Question: I have created a GCM Intent service and the device is getting registered successfully. I also receive the REGISTRATION Intent, but the OnMessage or OnRegistered methods are not getting called.
Below the log i see.
'''
07-23 06:24:23.542: V/GCMBroadcastReceiver(1168): onReceive: com.google.android.c2dm.intent.REGISTRATION
07-23 06:24:23.542: V/GCMBroadcastReceiver(1168): GCM IntentService class: com.app.demo.myApp.GCMIntentService
07-23 06:24:23.581: V/GCMBaseIntentService(1168): Acquiring wakelock
'''
Below is the code for OnMessage.
Could someone pls help me as to why the OnRegistered or OnMessage is not getting called.
'''
public class GCMIntentService extends GCMBaseIntentService {
@Override
protected void onMessage(Context arg0, Intent arg1) {
// TODO Auto-generated method stub
Toast.makeText(getApplicationContext(), "registered", Toast.LENGTH_LONG).show();
String device_id = GCMRegistrar.getRegistrationId(this);
GSLogger.Log("mess_received", device_id);
}
@Override
protected void onRegistered(Context context, String arg1) {
Toast.makeText(context, "registered", Toast.LENGTH_LONG).show();
String device_id = GCMRegistrar.getRegistrationId(this);
GSLogger.Log("registered", device_id);
}
}
'''
Manifest Code:
'''
<uses-sdk android:minSdkVersion="7" android:targetSdkVersion="8" />
<uses-permission android:name="android.permission.INTERNET" />
<uses-permission android:name="android.permission.ACCESS_NETWORK_STATE" />
<uses-permission android:name="android.permission.READ_CALENDAR" />
<uses-configuration android:name="android.permission.GET_ACCOUNTS"/>
<uses-permission android:name="com.google.android.c2dm.permission.C2D_MESSAGE"/>
<uses-permission android:name="android.permission.INTERNET" />
<uses-permission android:name="android.permission.GET_ACCOUNTS" />
<uses-permission android:name="android.permission.WAKE_LOCK" />
<uses-permission android:name="com.google.android.c2dm.permission.RECEIVE" />
<permission android:name="com.app.demo.myApp.permission.C2D_MESSAGE"
android:protectionLevel="signature" />
<uses-permission android:name="com.app.demo.myApp.permission.C2D_MESSAGE" />
'''
Receiver Code in Manifest:
'''
<receiver
android:name="com.google.android.gcm.GCMBroadcastReceiver"
android:permission="com.google.android.c2dm.permission.SEND" >
<intent-filter>
<action android:name="com.google.android.c2dm.intent.RECEIVE" />
<action android:name="com.google.android.c2dm.intent.REGISTRATION" />
<category android:name="com.app.demo.myApp" />
</intent-filter>
</receiver>
<service android:name="com.app.demo.myApp.GCMIntentService" />
'''
Pic of My Package:

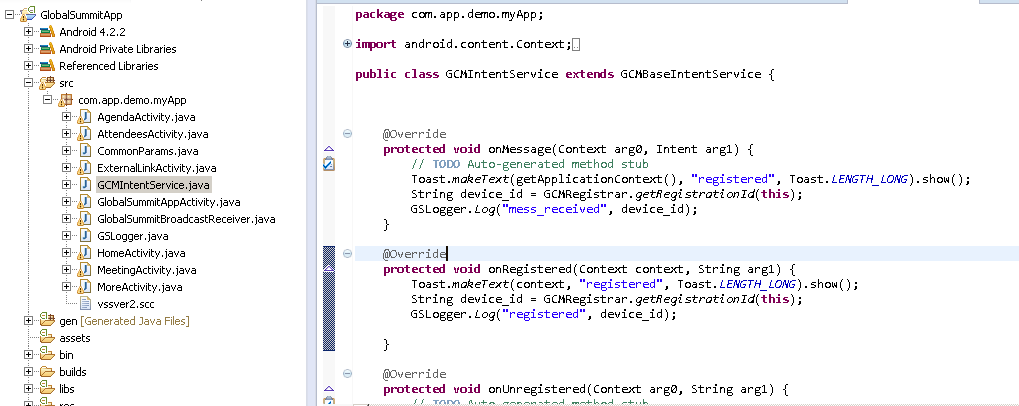
Answer: The issue is
'''
<service android:name="com.app.demo.myApp.GCMIntentService" />
'''
Just give
'''
<service android:name=".GCMIntentService" />
'''
And place your GCMIntentService Java file in the folder as specified by your package name in manifest.
For example if you have declared com.app.demo.myApp as the application package name
Place your GCMIntentService in the same folder structure.